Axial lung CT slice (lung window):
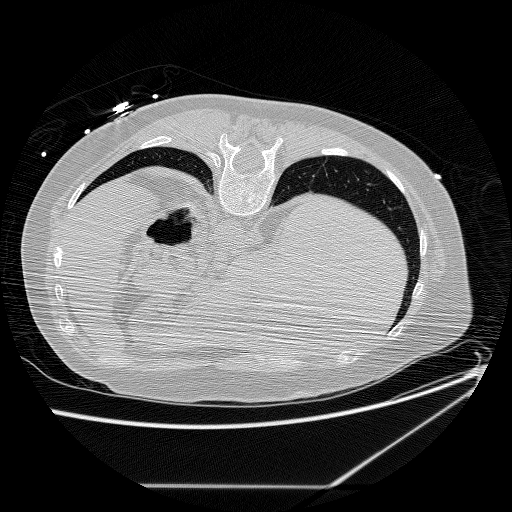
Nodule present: no